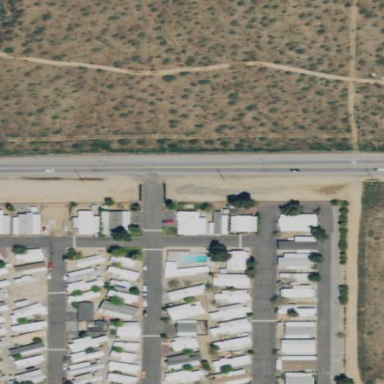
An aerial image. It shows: Residential area known as trailer park.